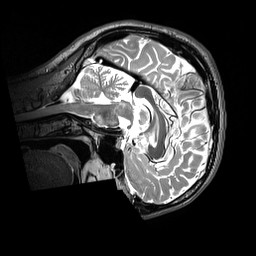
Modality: T2w
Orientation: sagittal
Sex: male
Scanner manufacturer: siemens
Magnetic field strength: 3 T
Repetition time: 3.2 s
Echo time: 0.409 s